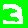
Digit: 3